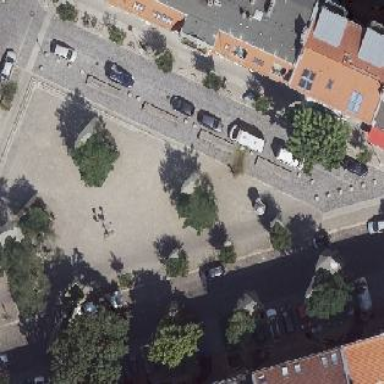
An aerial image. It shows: Square with sett surface.